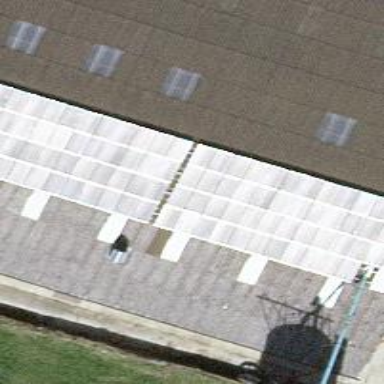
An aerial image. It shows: Solar photovoltaic panel generator.